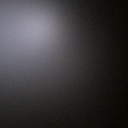
Screen state: off